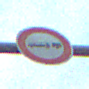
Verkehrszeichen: VerbotPersonenkraftwagenMitAnhaenger
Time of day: SunriseSunset
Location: Outdoor (RoadRail)
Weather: PartlyCloudy
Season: NotSpecified
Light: Natural